Field crop: tomato
Growth stage: 1
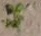
Species: portulaca